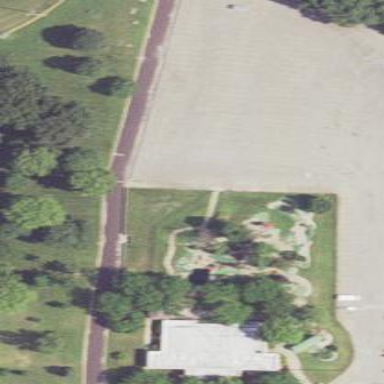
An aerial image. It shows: Miniature golf course.